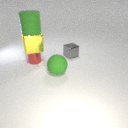
large green rubber sphere in front of small red metal cylinder